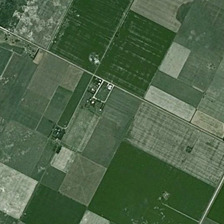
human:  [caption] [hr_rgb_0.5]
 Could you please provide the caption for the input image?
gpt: many pieces of farmlands are together .

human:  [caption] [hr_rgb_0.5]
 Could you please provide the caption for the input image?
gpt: many pieces of farmlands are together .

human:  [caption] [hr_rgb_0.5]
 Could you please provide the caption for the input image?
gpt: many pieces of farmlands are together .

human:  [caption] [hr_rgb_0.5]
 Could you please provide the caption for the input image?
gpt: many pieces of farmlands are together .

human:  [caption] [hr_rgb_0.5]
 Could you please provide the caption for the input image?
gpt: many pieces of farmlands are together .